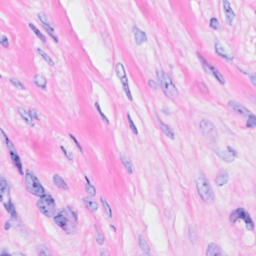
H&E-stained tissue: Breast